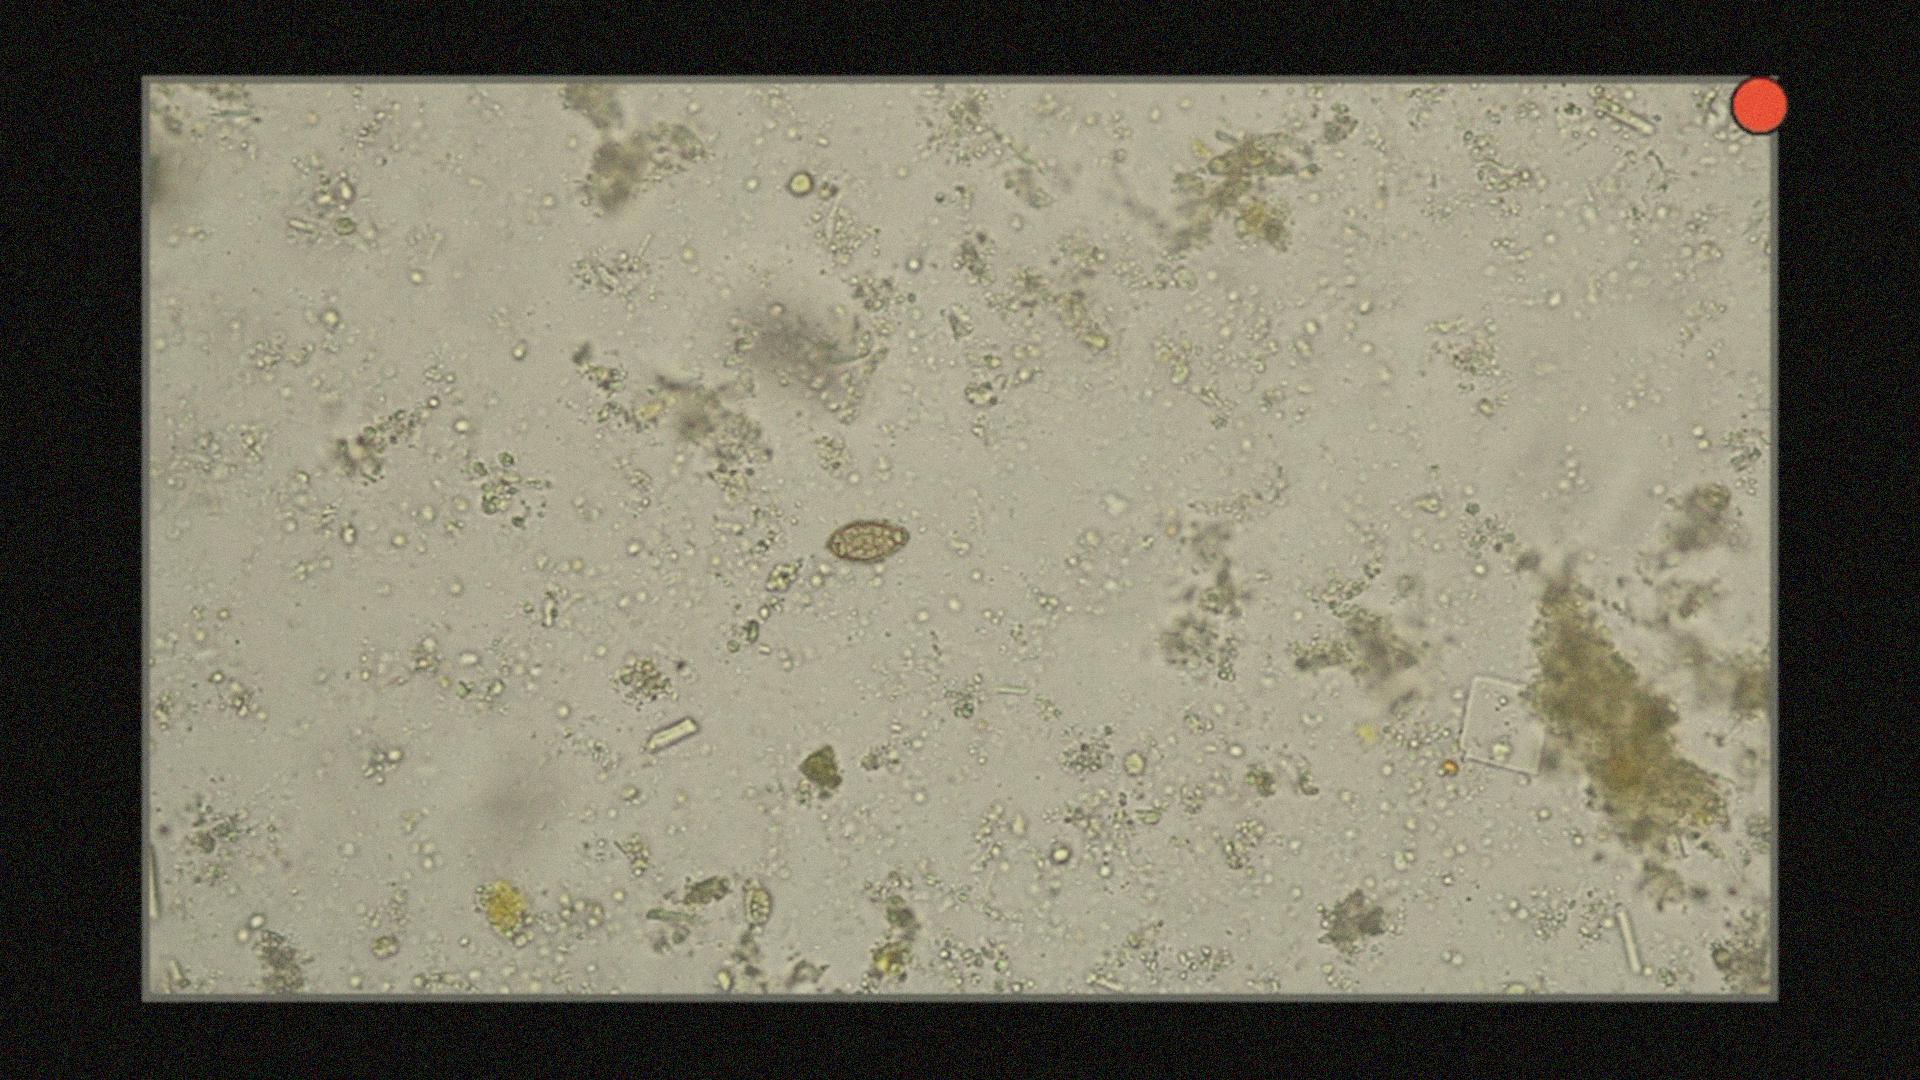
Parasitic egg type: Opisthorchis viverrine